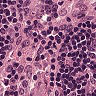
Metastatic tissue present: no